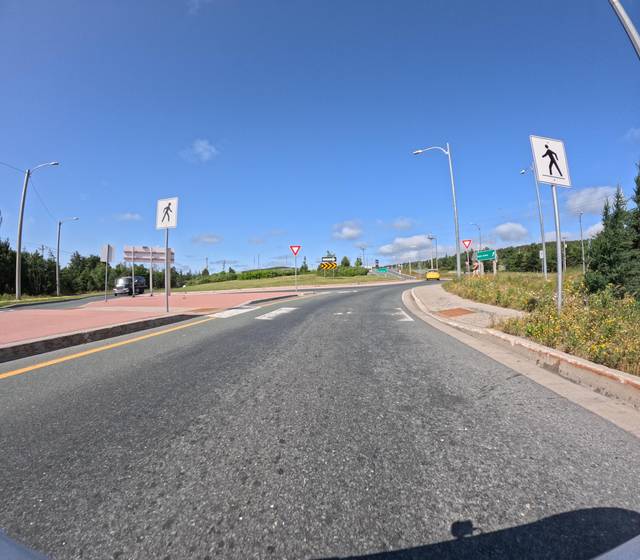
Region: Canada
Coordinates: 47.541, -52.765